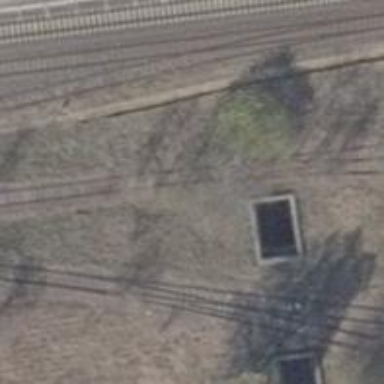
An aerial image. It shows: Railway switch with turnout to the right.